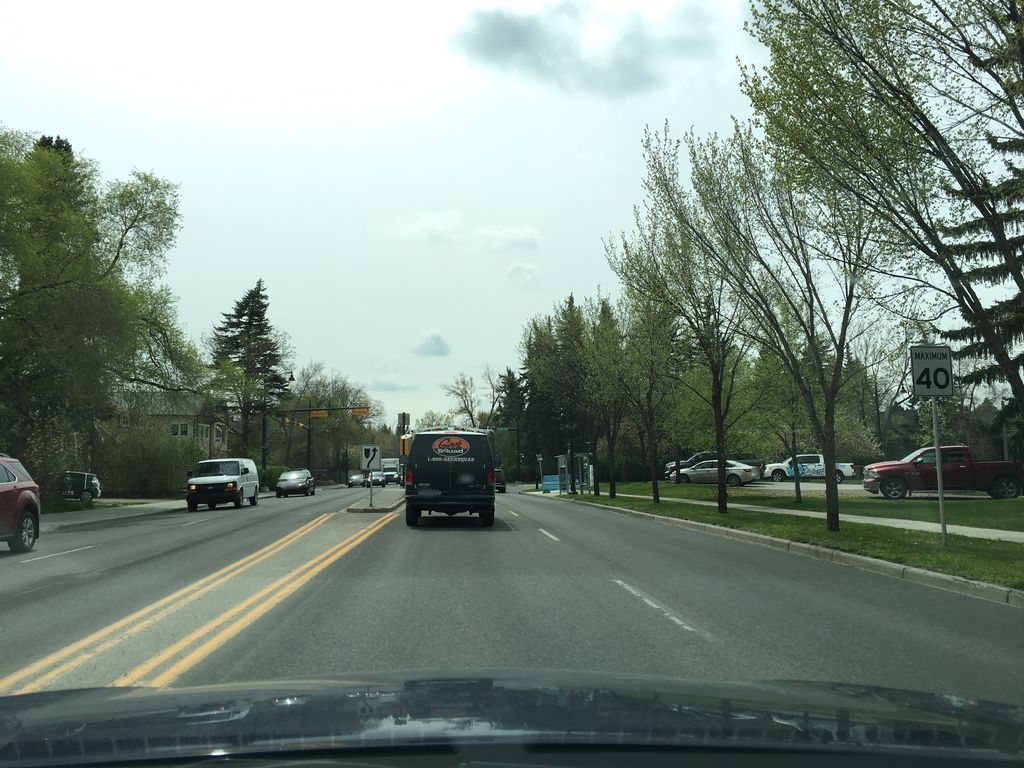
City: calgary